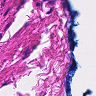
Metastatic tissue present: no